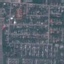
Land use / land cover: Residential